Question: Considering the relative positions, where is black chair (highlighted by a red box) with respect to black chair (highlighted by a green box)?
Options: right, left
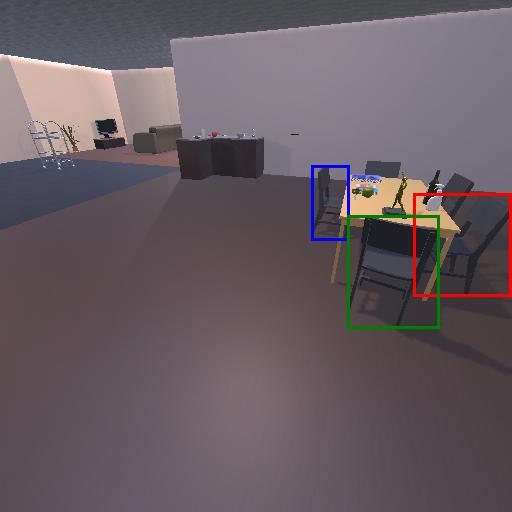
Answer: right